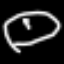
Label: clock